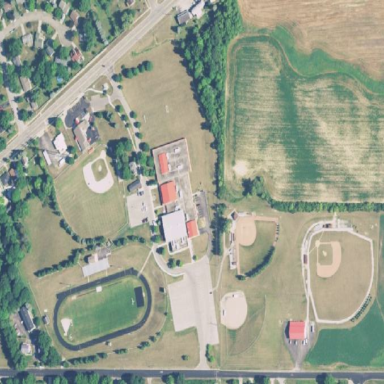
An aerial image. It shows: School.